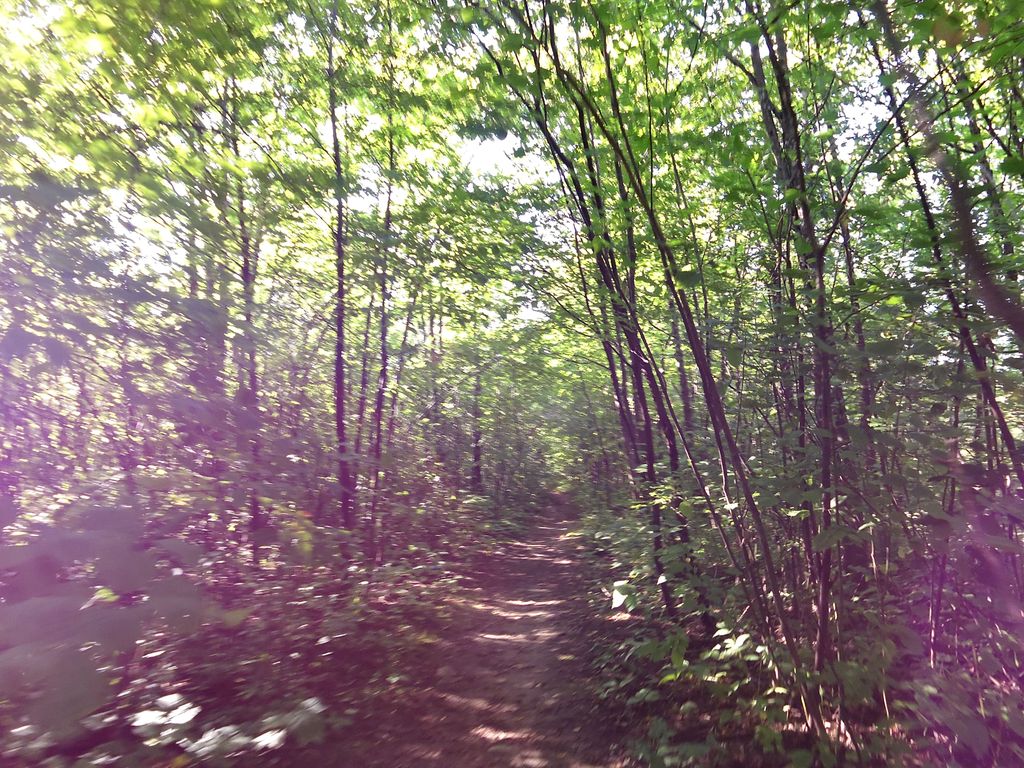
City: ottawa-gatineau